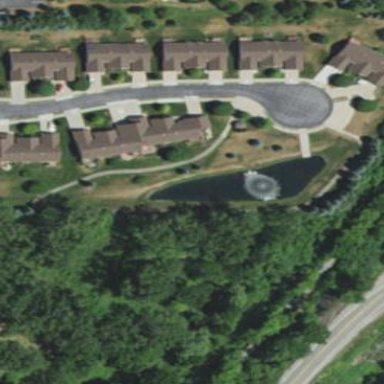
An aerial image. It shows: Condominium in residential area.